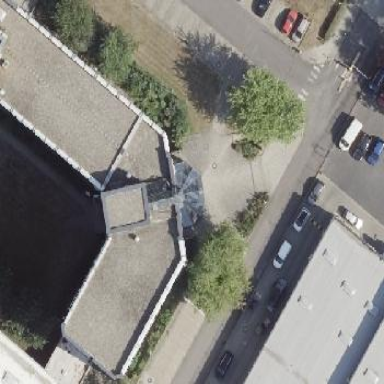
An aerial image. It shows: Office building.